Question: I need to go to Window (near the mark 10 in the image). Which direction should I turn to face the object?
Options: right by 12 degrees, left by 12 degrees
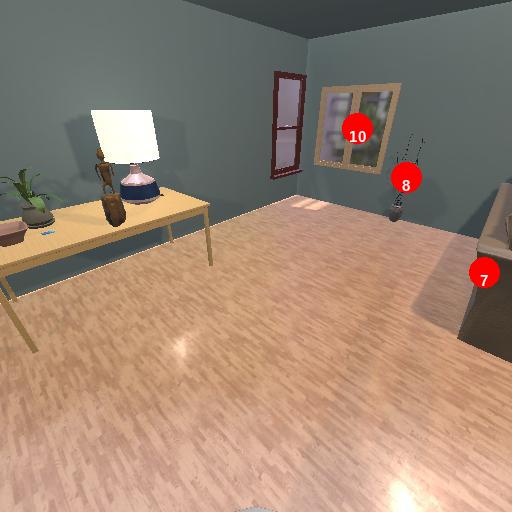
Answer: right by 12 degrees